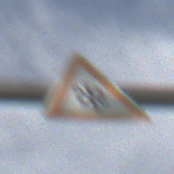
Verkehrszeichen: SchneeOderEisglaette
Umgebung: Outdoor, Nature
Tageszeit: MorningAfternoon
Wetter: PartlyCloudy
Licht: Natural
Jahreszeit: NotSpecified
Kontrast: HighContrast